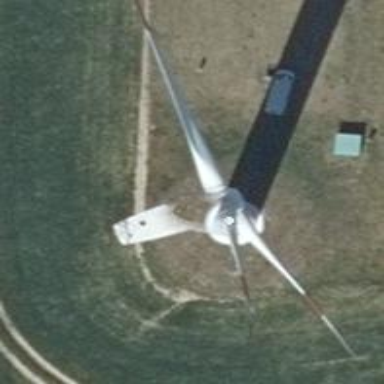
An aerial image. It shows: Wind generator is in the picture.